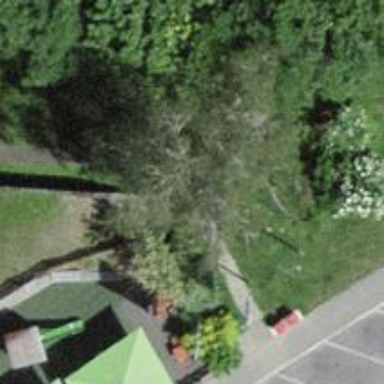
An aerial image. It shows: Picnic table located in leisure land area.